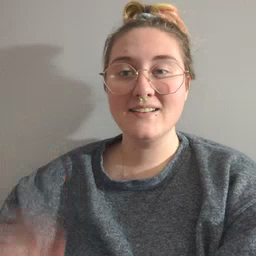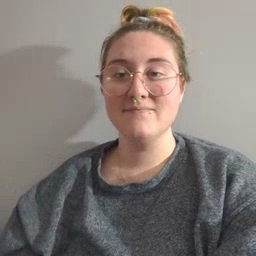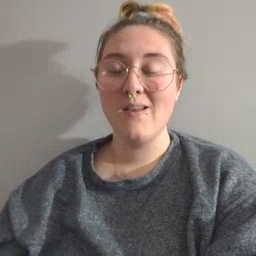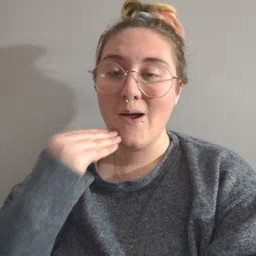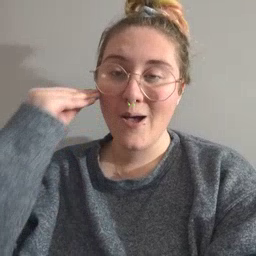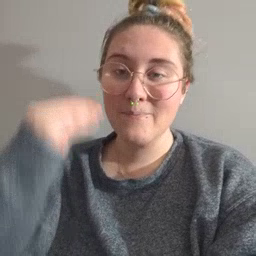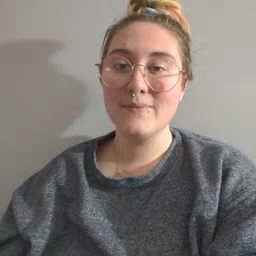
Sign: home